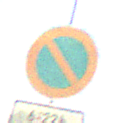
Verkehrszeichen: EingeschraenktesHalteverbot
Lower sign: ZeitangabenMitBeschraenkungAufWochentage4
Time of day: MorningAfternoon
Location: Outdoor (Nature)
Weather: PartlyCloudy
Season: NotSpecified
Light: Natural